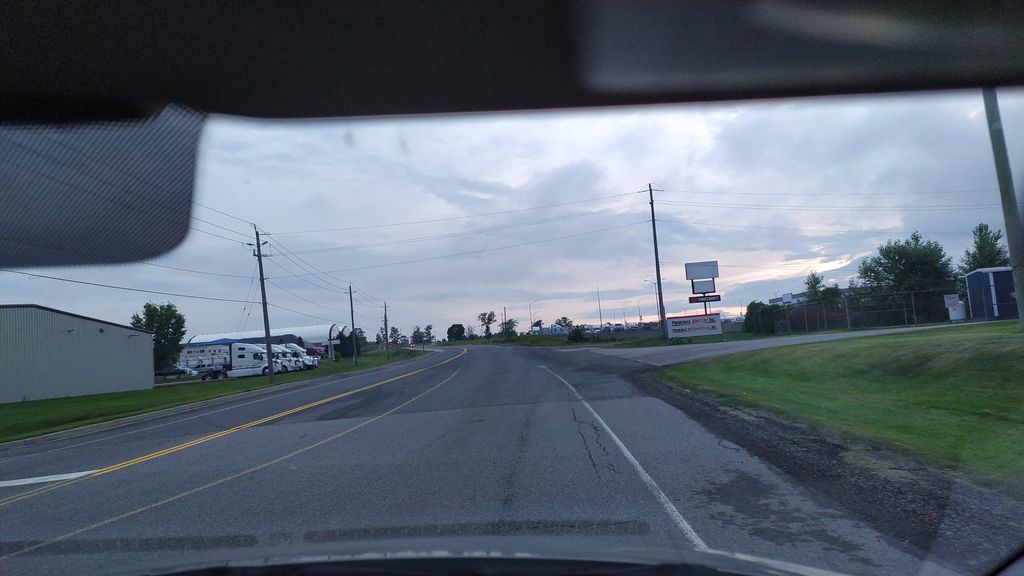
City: kitchener-waterloo